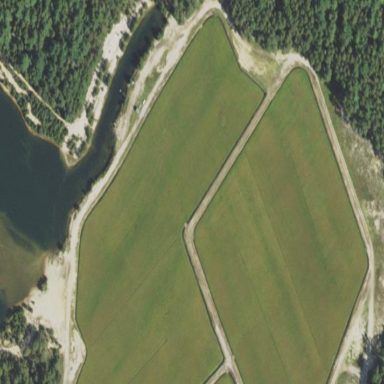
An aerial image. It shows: Farmland with wetland area.